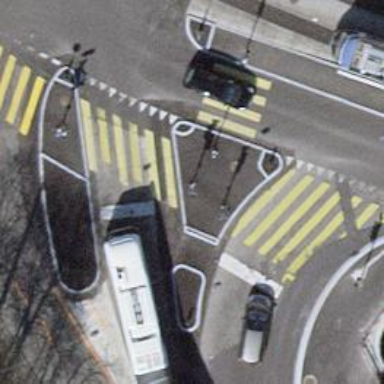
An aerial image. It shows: Asphalt cycleway with crossing. The cycleway has asphalt surface and there is island for crossing.